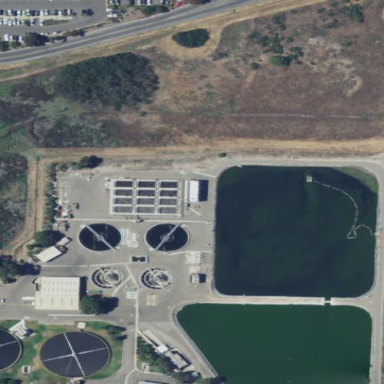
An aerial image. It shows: Body of wastewater.